Question: illustrator shows the font/text aliased compared to the way the browser interprets it
the difference is noticeable here

(in chrome:)
the bottom is illustrator, and as you can see, it's a bit bolder and smoother.. is there a setting I can change in illustrator so I can see how it will look when I actually output it to the website ?
if I disable Aliasing artwork, it looks completely off.
this is more evident when the text is bigger, as well.
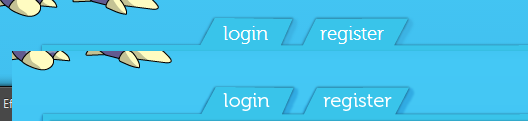
Answer: No, Illustrator has it's own text anti-aliasing modes that differ from what your browser shows you. However, the differences between your examples are minor compared to how different browsers and operating systems render the same fonts.